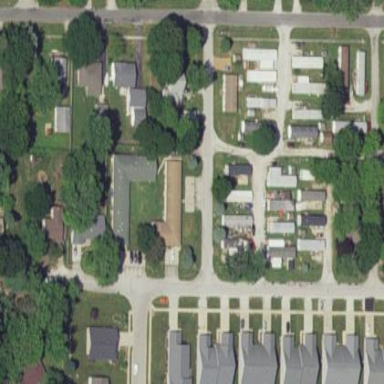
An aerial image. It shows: Residential area designated as trailer park.